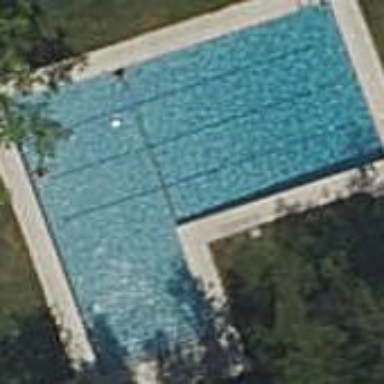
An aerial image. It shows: Swimming pool area designated for leisure and sport.